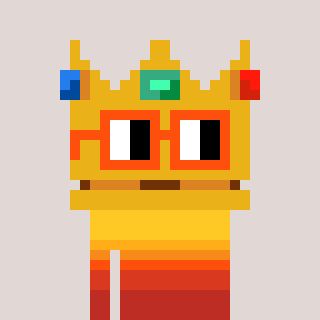
a pixel art character with square orange glasses, a crown-shaped head and a gunk-colored body on a warm background